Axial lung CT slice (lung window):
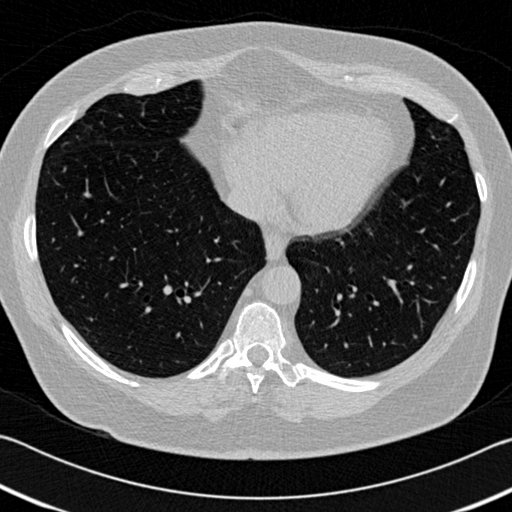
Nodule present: yes
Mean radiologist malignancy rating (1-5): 2